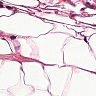
Metastatic tissue present: no